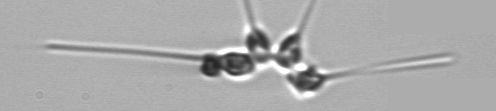
Label: Asterionellopsis_glacialis